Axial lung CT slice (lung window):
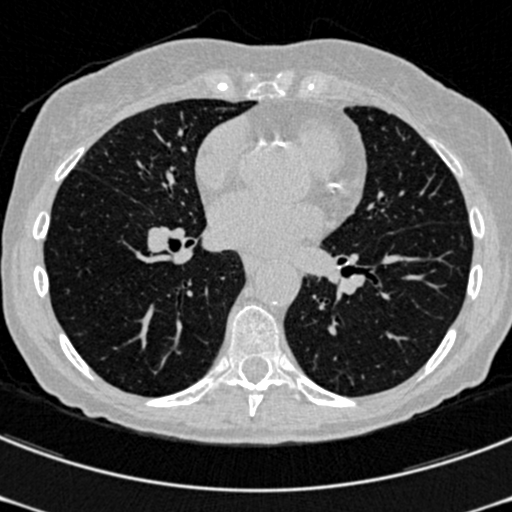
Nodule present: no